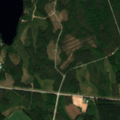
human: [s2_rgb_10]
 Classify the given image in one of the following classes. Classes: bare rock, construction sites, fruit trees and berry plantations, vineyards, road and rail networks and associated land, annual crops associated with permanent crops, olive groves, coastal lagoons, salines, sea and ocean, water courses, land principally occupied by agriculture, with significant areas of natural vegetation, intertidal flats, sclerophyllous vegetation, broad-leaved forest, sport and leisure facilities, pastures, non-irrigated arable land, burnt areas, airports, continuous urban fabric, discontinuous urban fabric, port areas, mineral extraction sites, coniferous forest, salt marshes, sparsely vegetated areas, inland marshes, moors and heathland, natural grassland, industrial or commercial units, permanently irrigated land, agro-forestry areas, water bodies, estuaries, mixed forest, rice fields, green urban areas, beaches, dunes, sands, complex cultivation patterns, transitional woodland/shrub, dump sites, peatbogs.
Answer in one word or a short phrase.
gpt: coniferous forest, mixed forest, water bodies